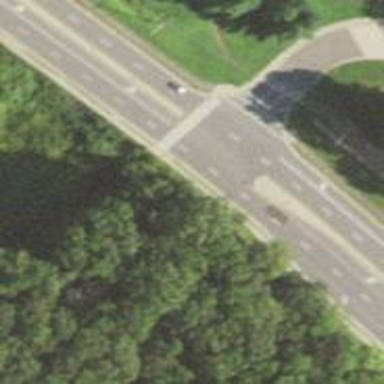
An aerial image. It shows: Secondary road with asphalt surface. There is sidewalk on the left side.